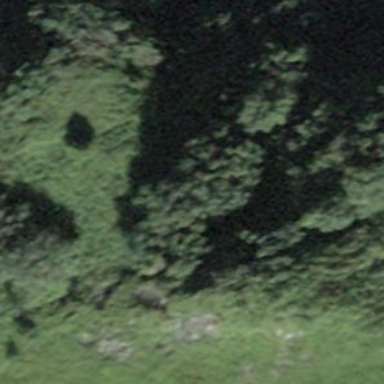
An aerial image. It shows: Beautiful woodland area.